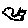
Label: bird